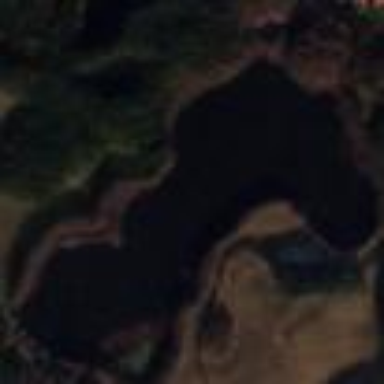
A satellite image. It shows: Serene lake.